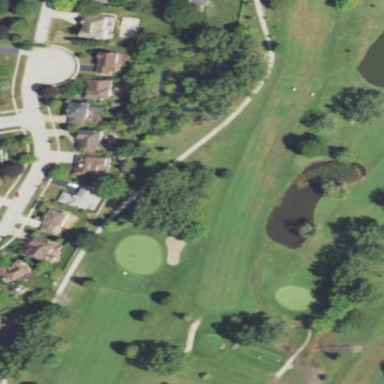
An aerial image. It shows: Well-maintained grassy area designated as golf fairway for the sport of golf. The grass is neatly mown.